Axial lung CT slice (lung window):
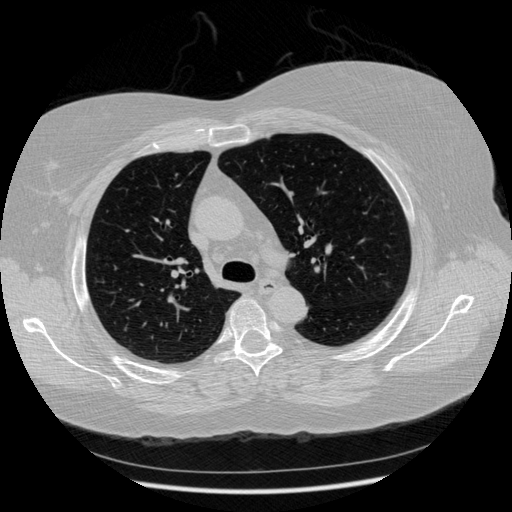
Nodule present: no